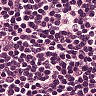
Metastatic tissue present: no